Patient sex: F
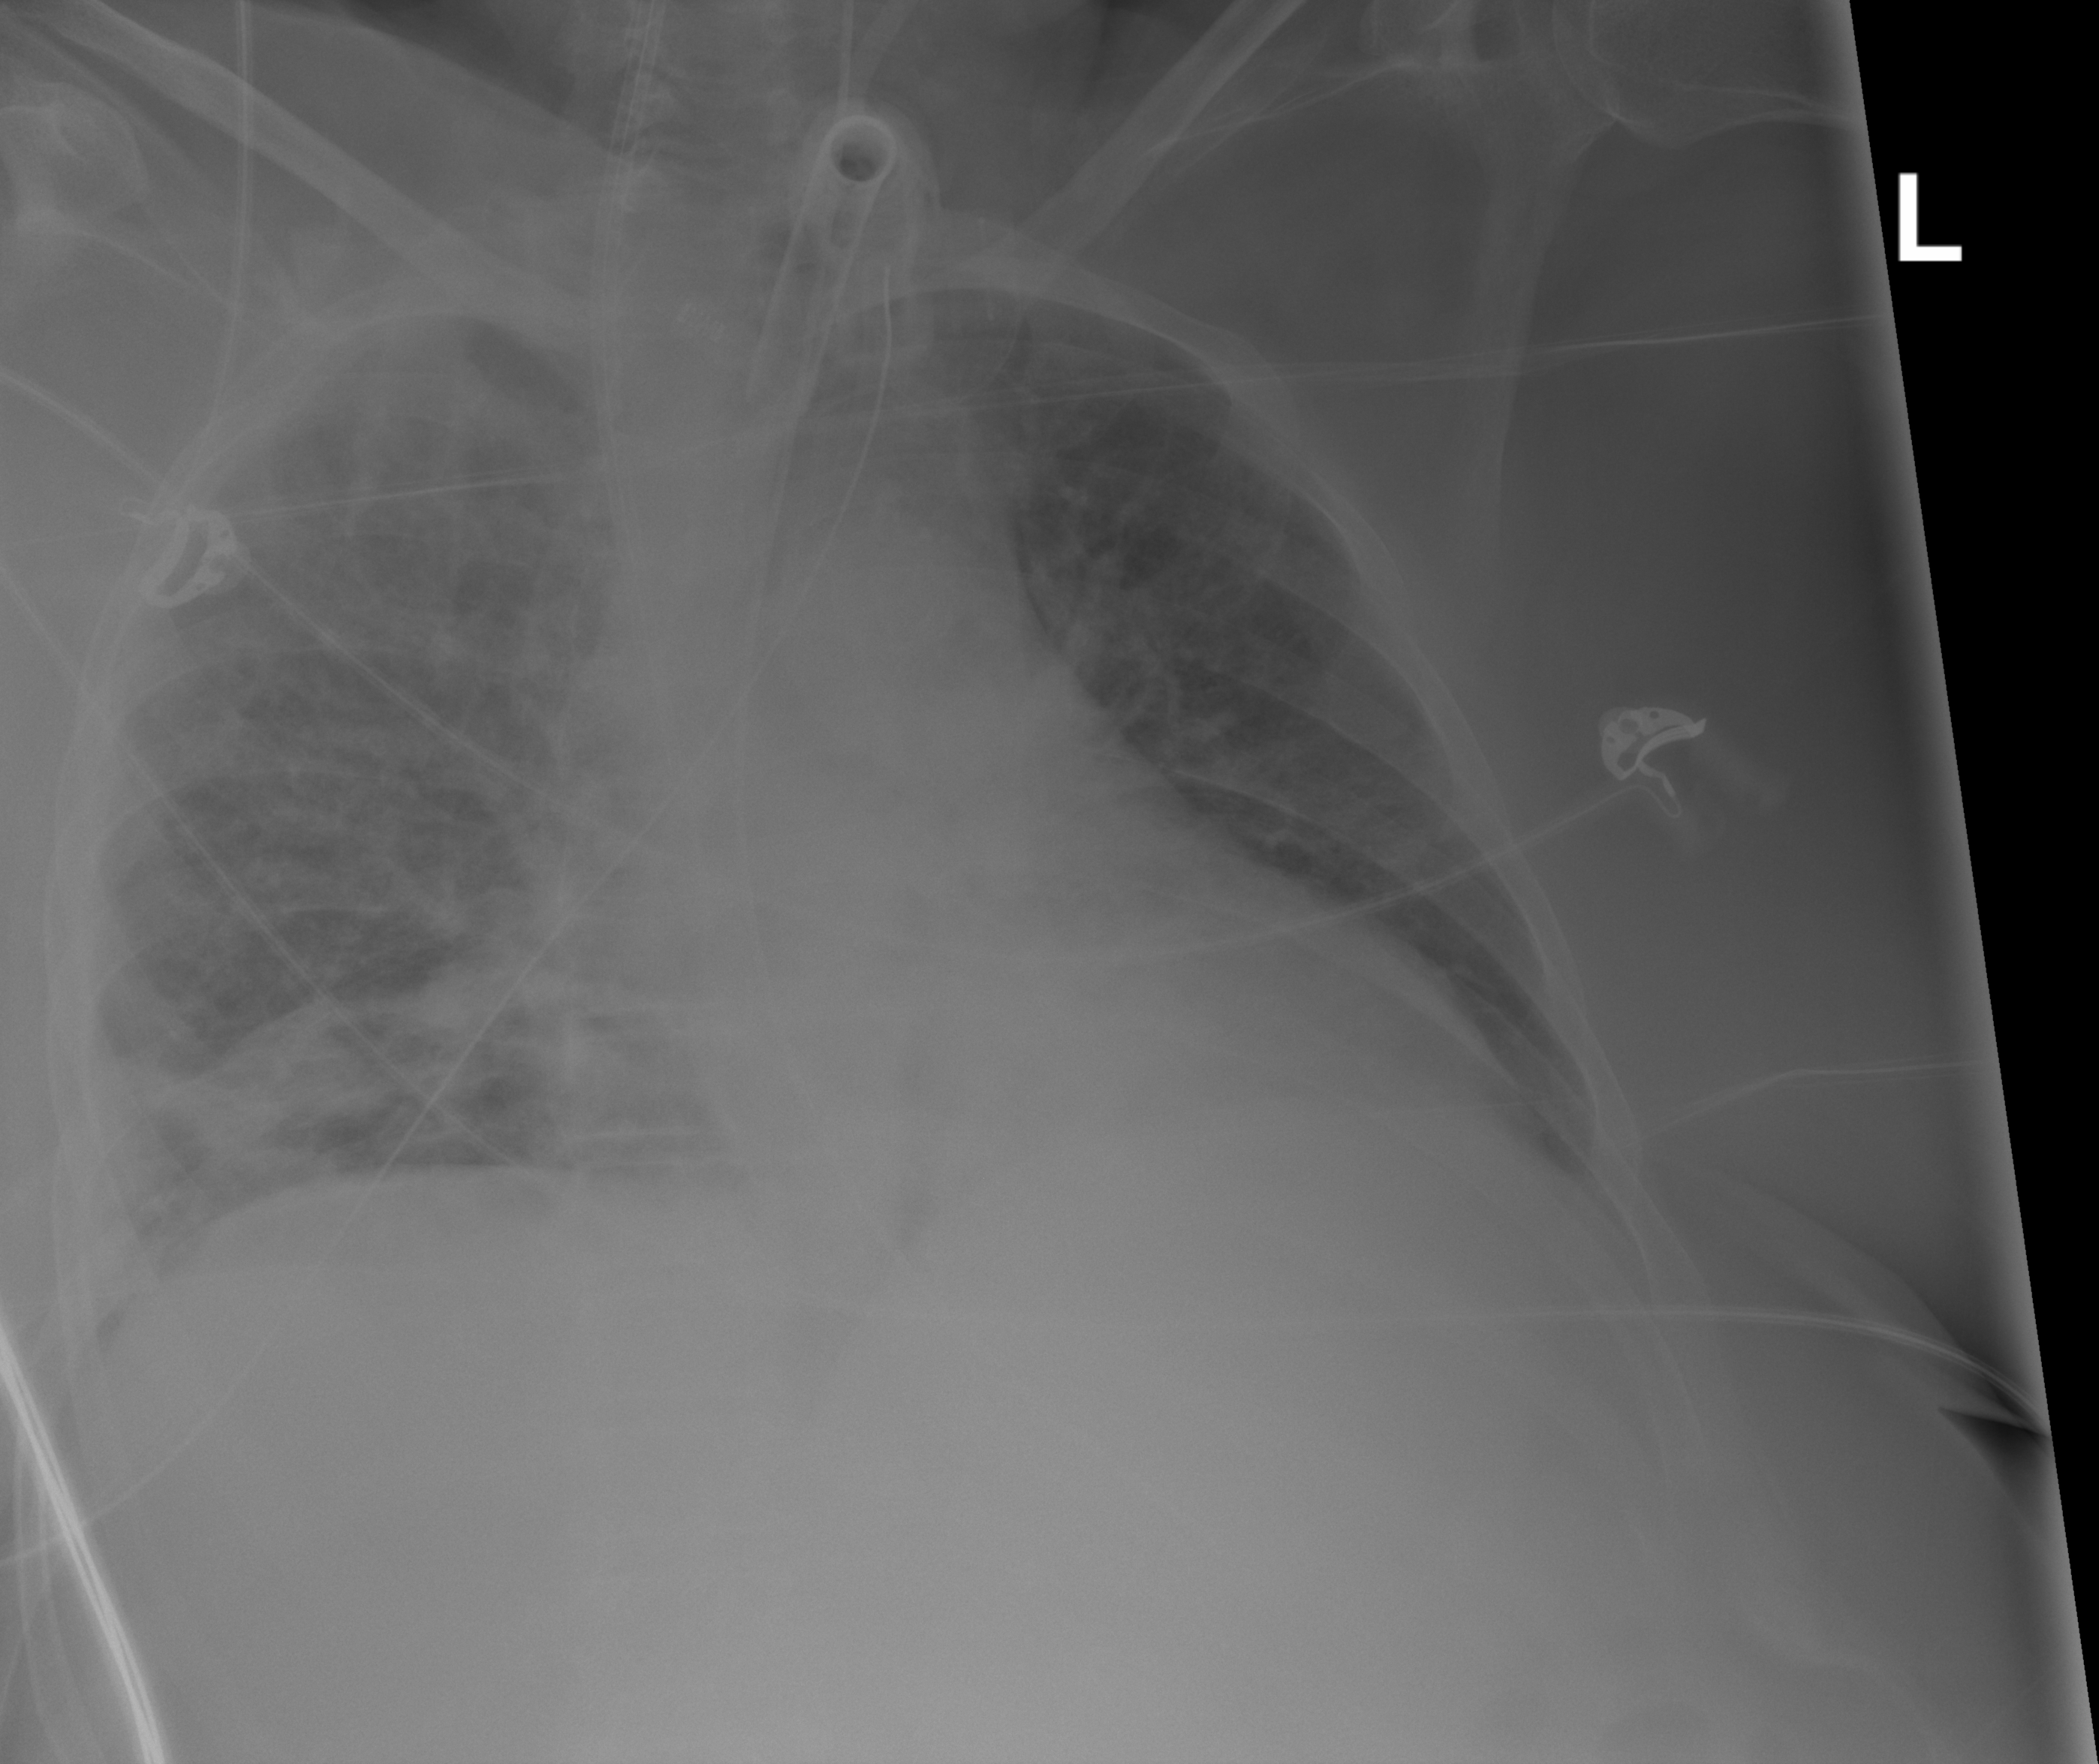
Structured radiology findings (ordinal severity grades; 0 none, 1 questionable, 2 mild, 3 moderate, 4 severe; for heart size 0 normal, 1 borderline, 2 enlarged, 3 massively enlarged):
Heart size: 0
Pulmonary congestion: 0
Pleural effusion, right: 0
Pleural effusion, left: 0
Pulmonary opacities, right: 2
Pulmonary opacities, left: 0
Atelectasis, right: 2
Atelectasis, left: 0